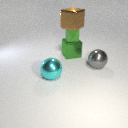
large green metal cube below small green rubber cube